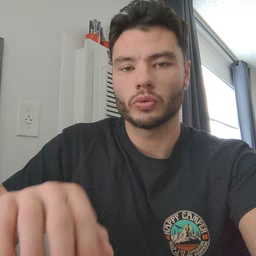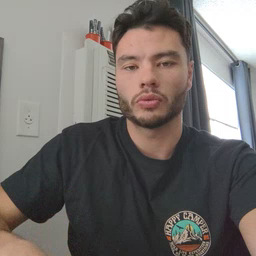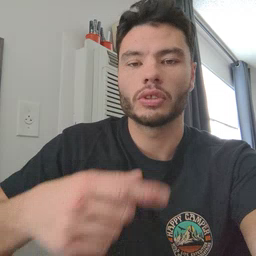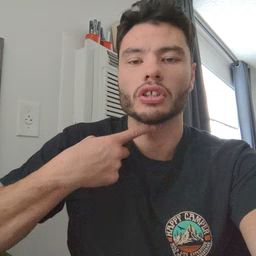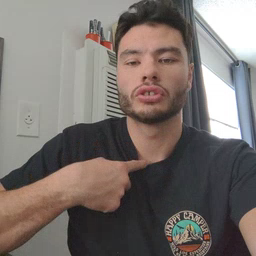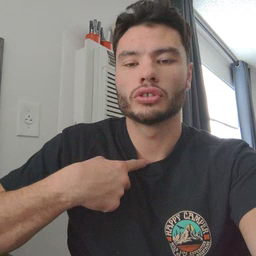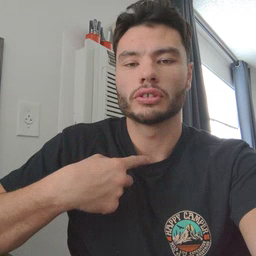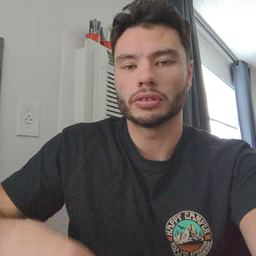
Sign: thirsty